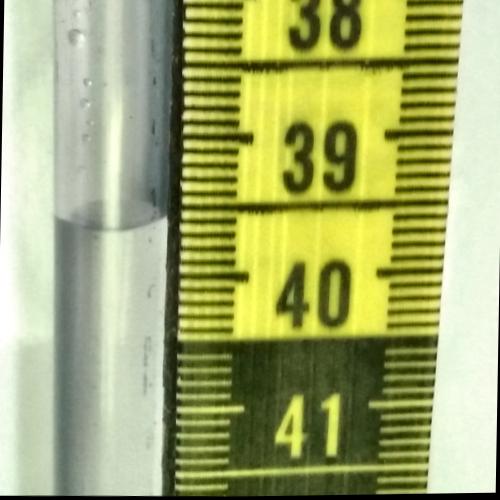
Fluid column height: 39.6 cm